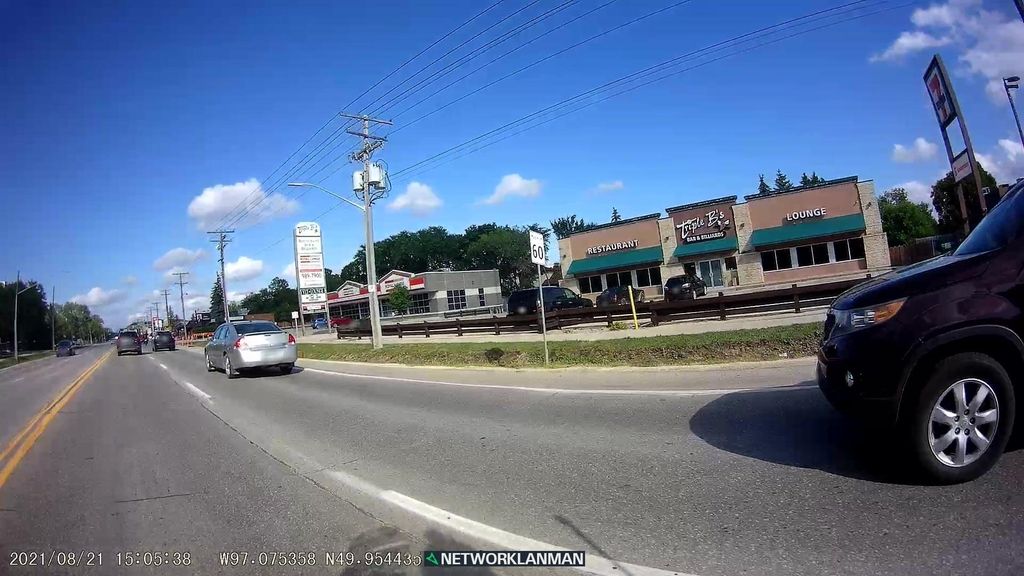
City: winnipeg